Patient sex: M
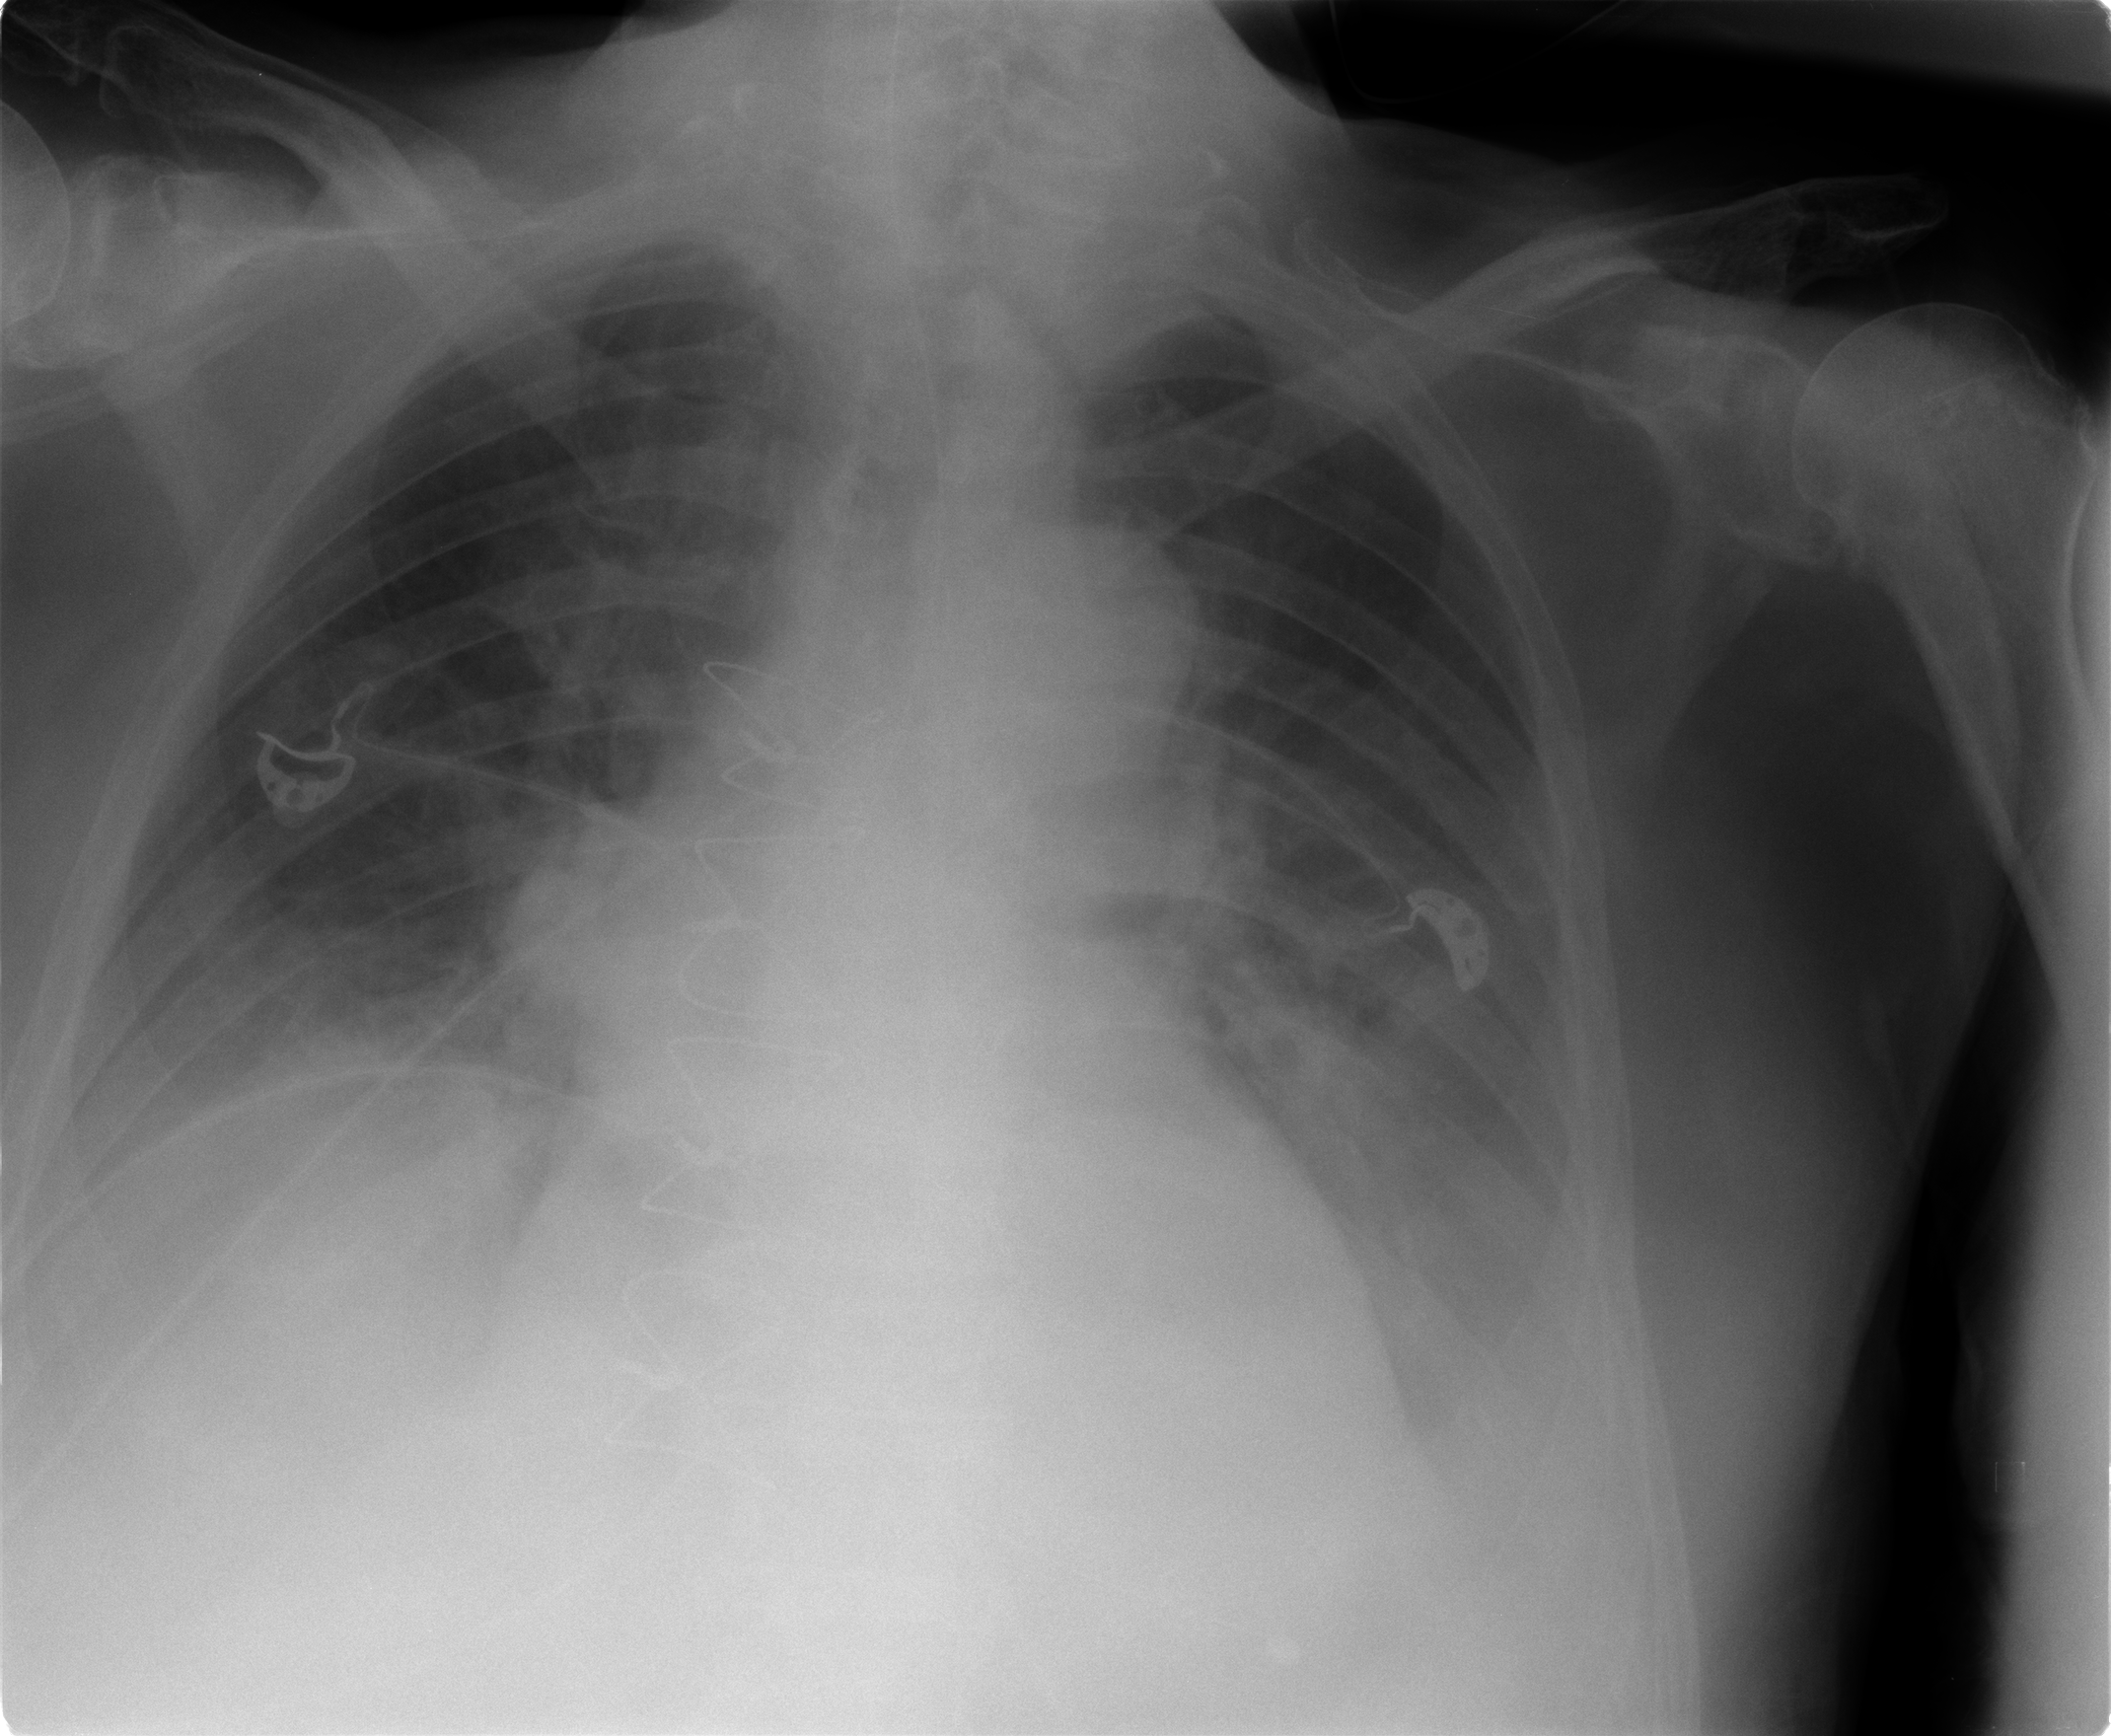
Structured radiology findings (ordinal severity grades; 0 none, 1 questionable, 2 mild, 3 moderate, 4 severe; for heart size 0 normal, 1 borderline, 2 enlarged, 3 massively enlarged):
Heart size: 2
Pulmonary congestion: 2
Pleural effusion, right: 2
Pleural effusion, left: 2
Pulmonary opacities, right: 1
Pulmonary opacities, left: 1
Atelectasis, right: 2
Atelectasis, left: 2